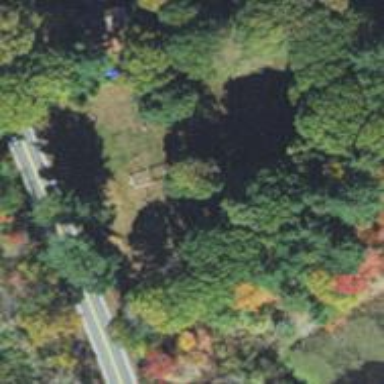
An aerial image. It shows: Historic cemetery designated for town use.